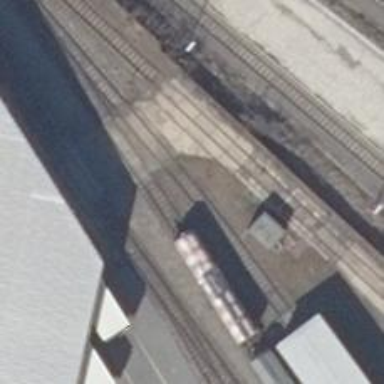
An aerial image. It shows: Railway yard.